Interaction volume radius: 10 \u00c5
Interaction volume height: 25 \u00c5
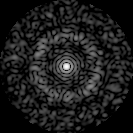
Disorder parameter: 0.85